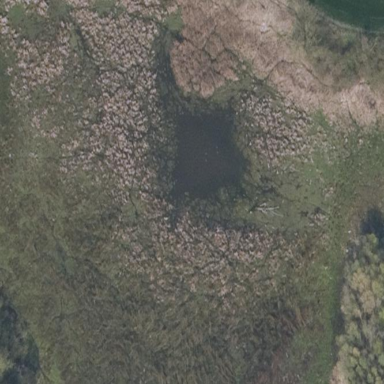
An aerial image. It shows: Pond surrounded by natural water.